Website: lowes
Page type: account-dashboard
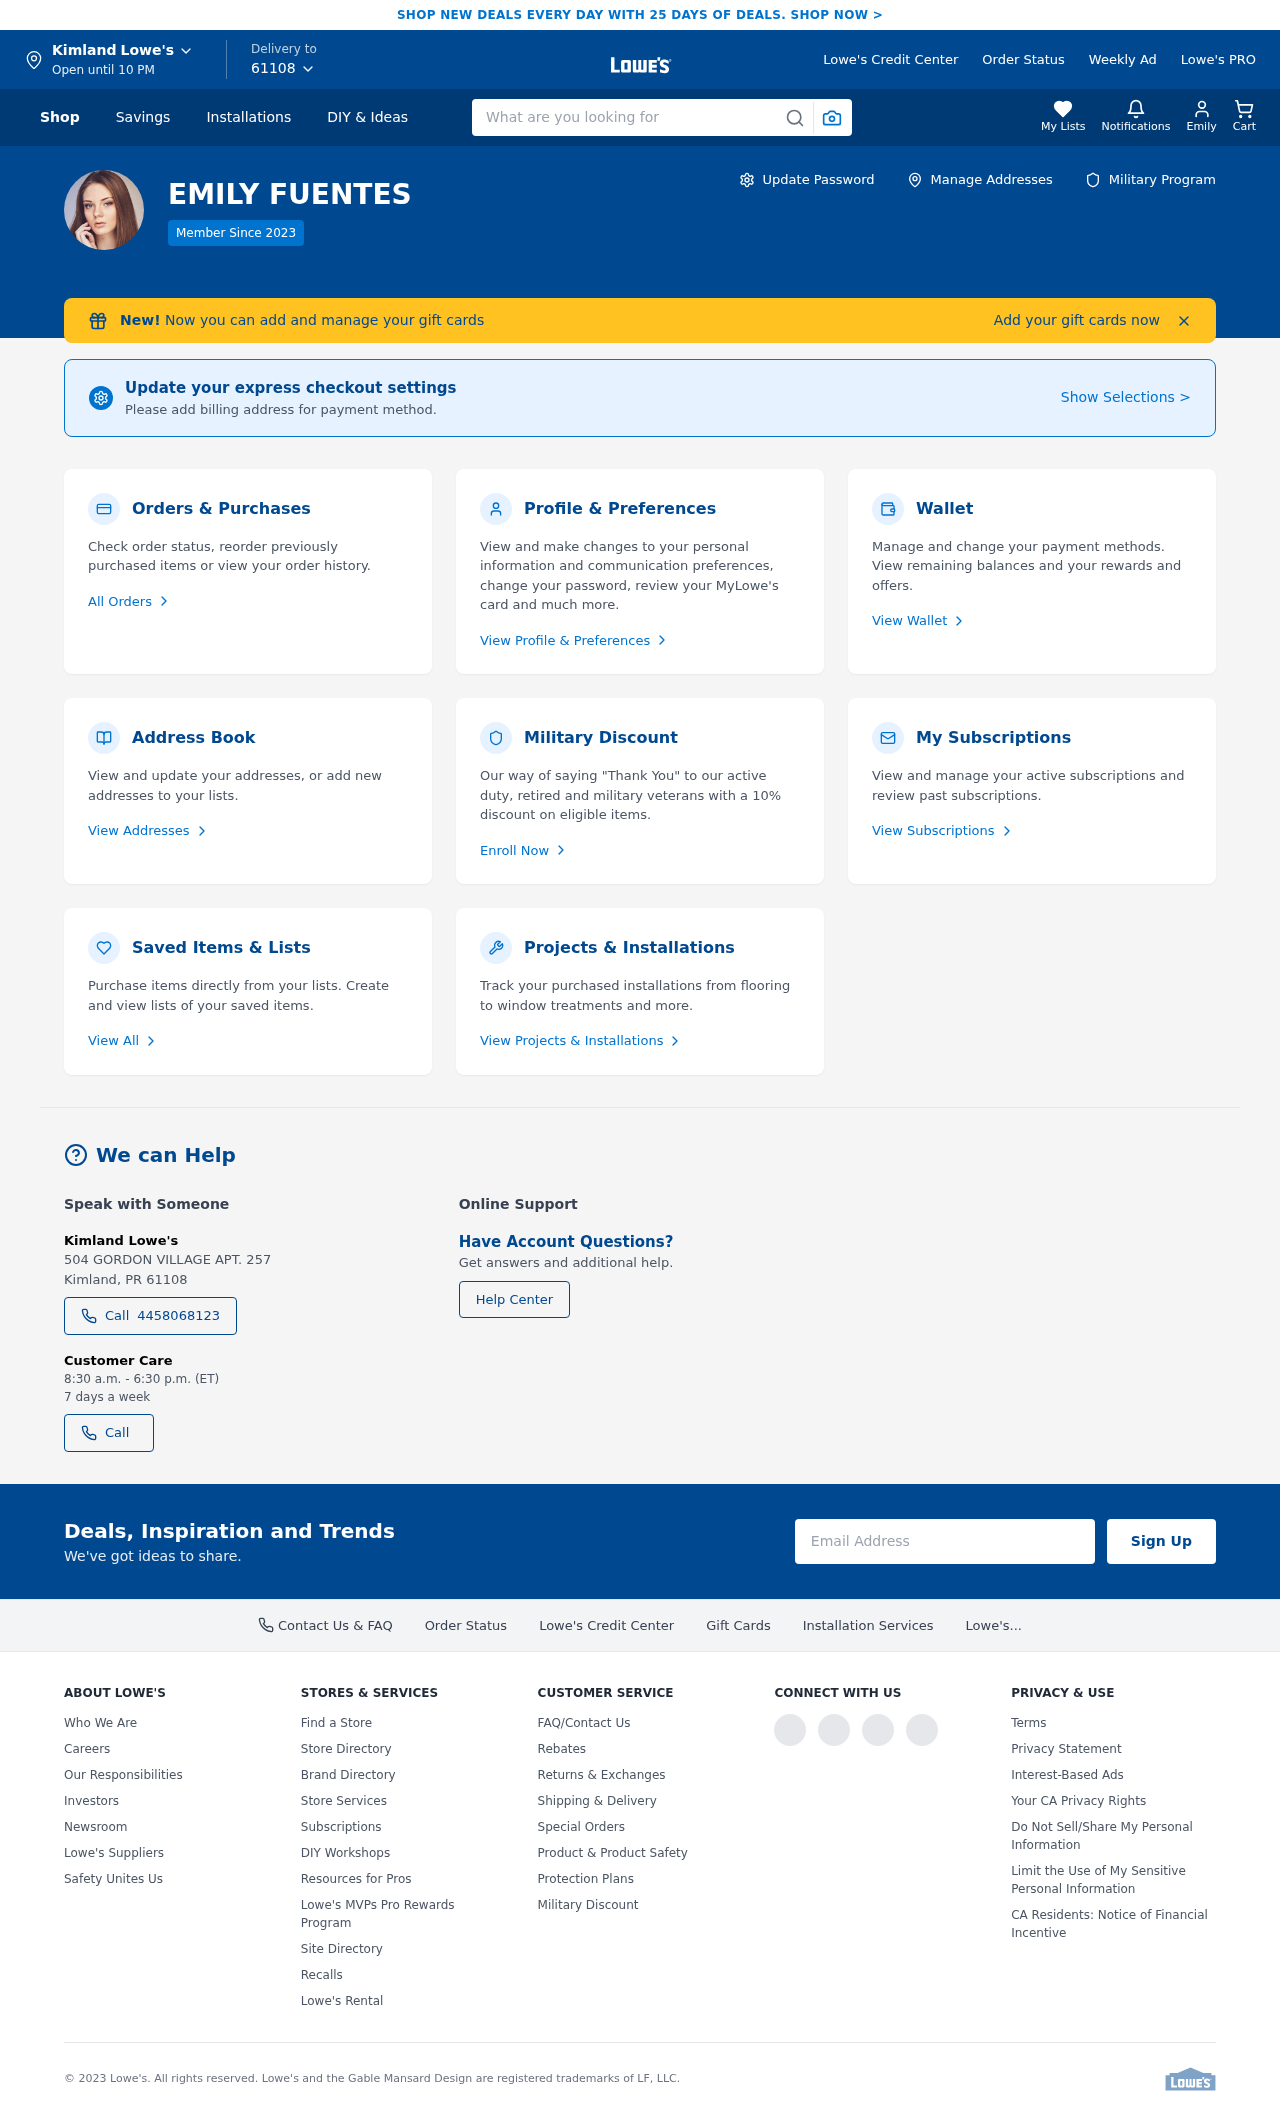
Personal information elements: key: PII_CITY
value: Kimland
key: PII_FIRSTNAME
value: Emily
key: PII_FULLNAME
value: EMILY FUENTES
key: PII_PHONE
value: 4458068123
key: PII_POSTCODE2
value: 61108
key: PII_CITY2
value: Kimland
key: PII_STREET2
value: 504 GORDON VILLAGE APT. 257
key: PII_CITY_STATE_ZIP2
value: Kimland, PR 61108
Search elements: key: HEADER_SEARCH
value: What are you looking for